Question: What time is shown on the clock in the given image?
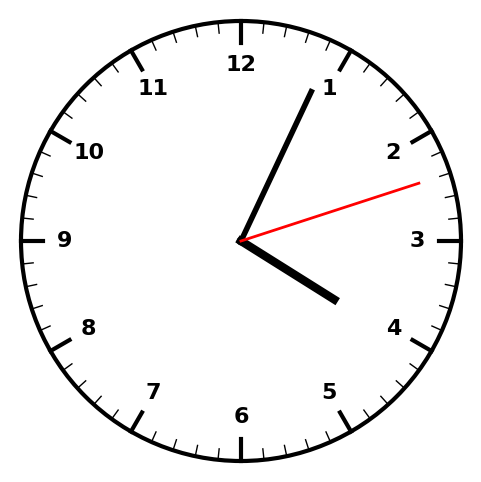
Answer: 04:04:12